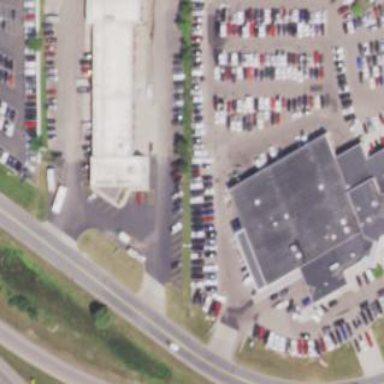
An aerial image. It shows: Commercial building with car shop.